Field crop: maize
Growth stage: 2
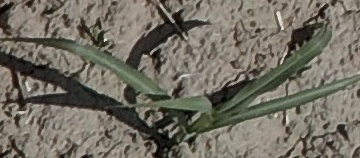
Species: sorghum